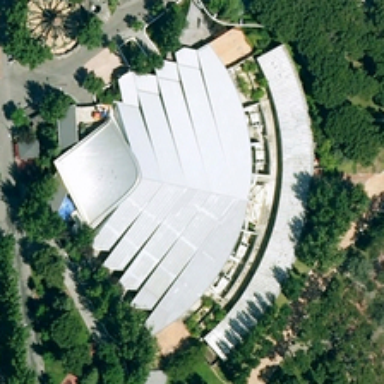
The center is surrounded by dark green trees .